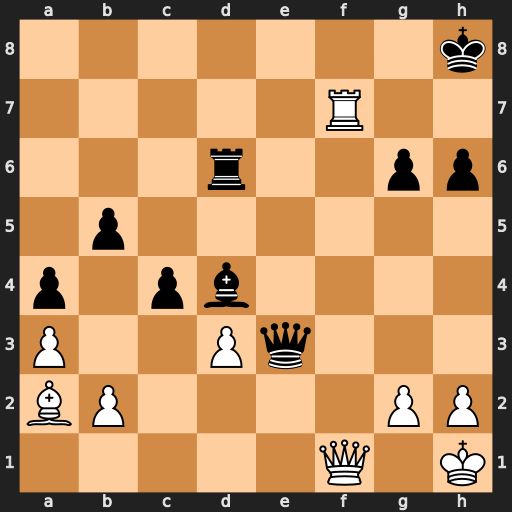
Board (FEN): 7k/5R2/3r2pp/1p6/p1pb4/P2Pq3/BP4PP/5Q1K
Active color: w
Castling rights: -
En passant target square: -
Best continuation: Rf8+ Kh7 Qf7+ Bg7 Qg8#